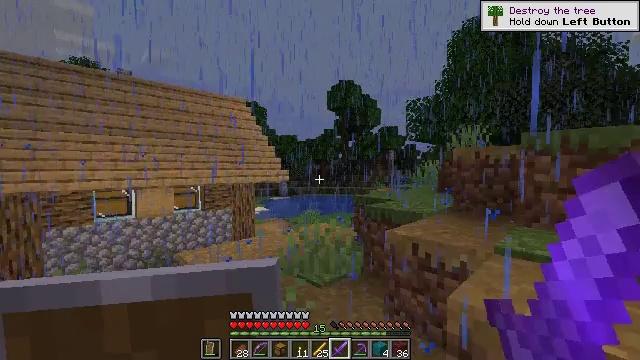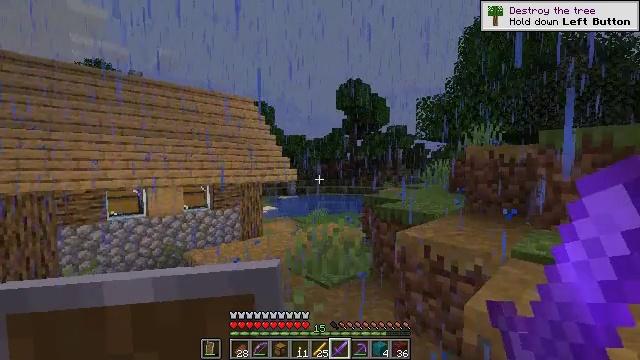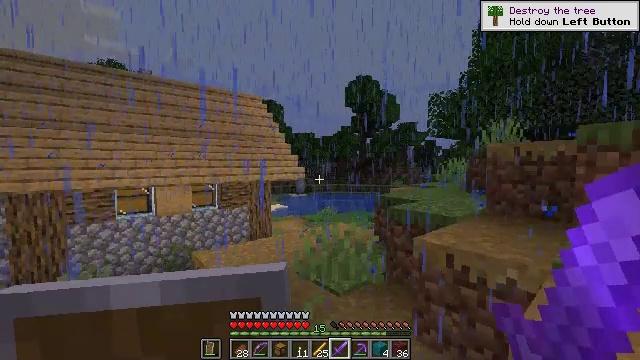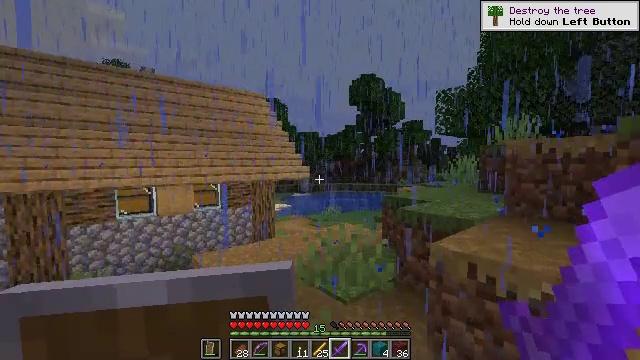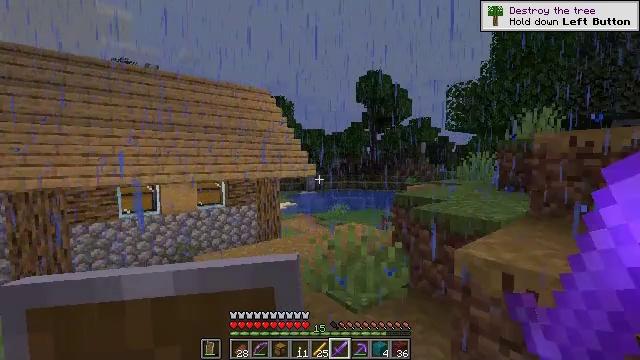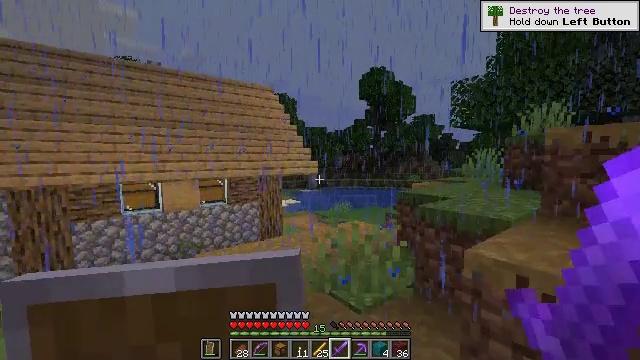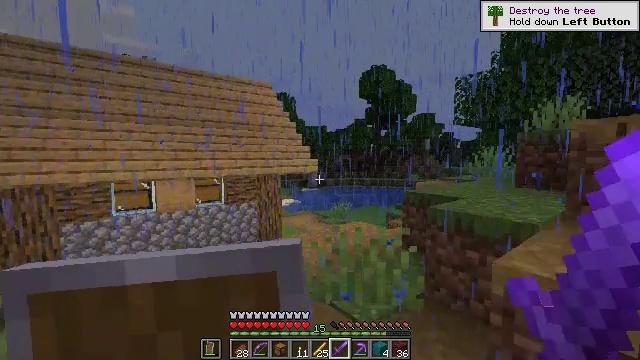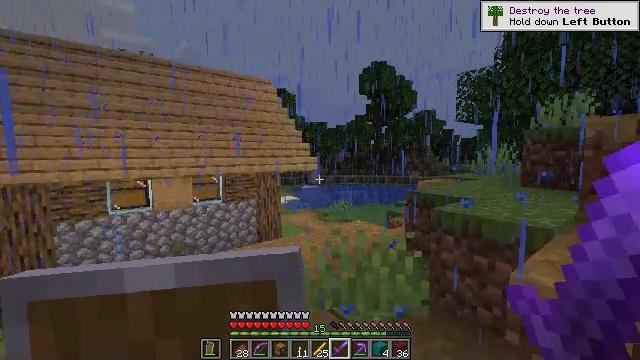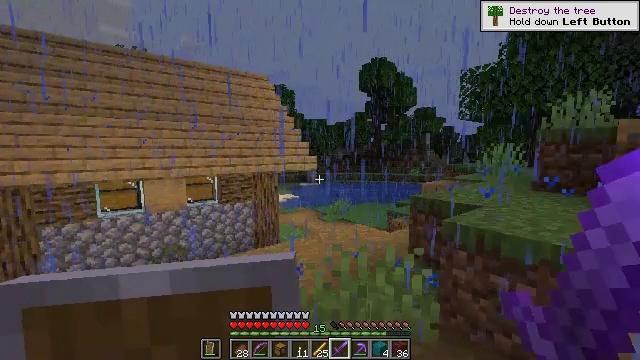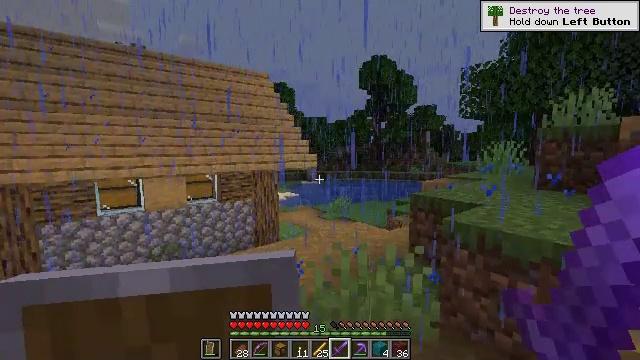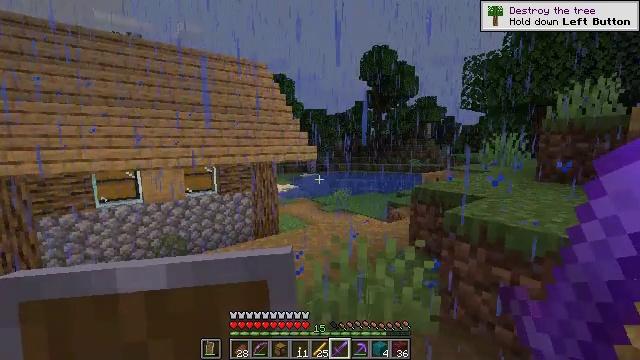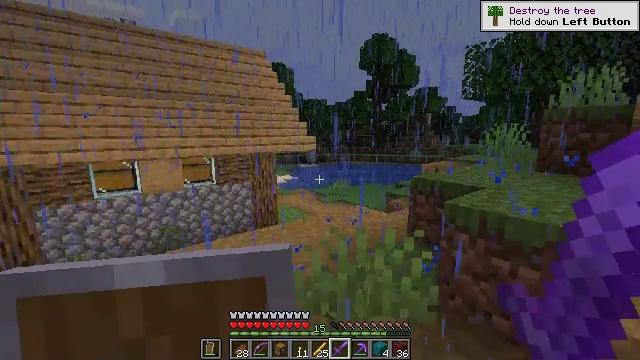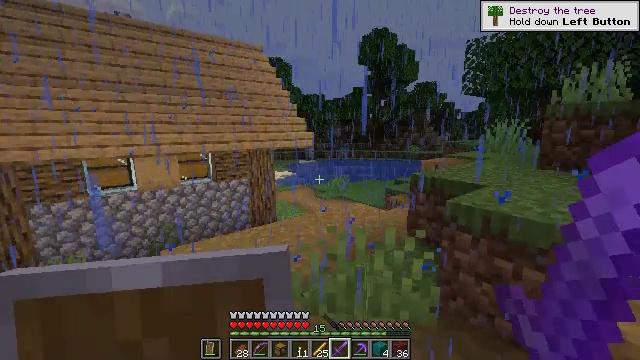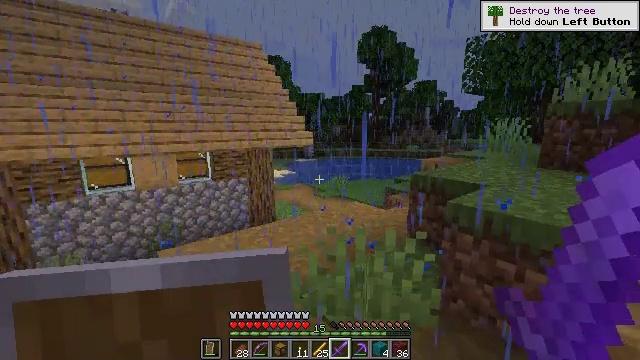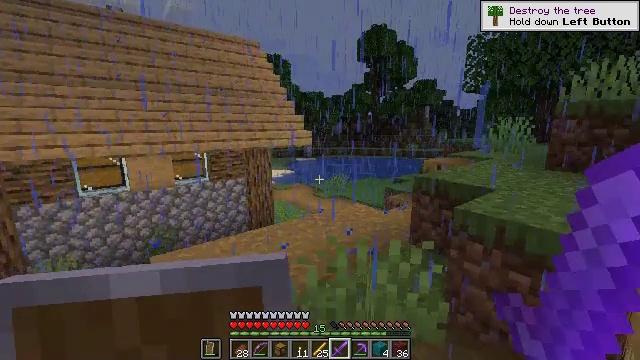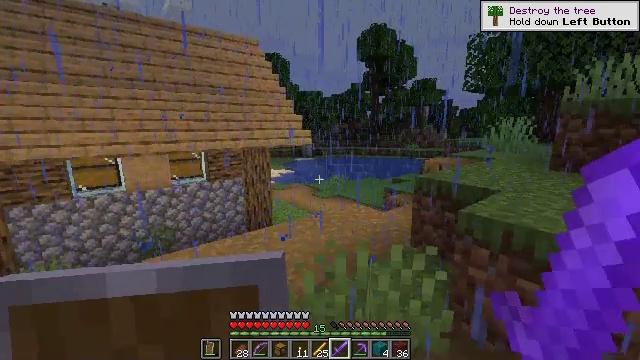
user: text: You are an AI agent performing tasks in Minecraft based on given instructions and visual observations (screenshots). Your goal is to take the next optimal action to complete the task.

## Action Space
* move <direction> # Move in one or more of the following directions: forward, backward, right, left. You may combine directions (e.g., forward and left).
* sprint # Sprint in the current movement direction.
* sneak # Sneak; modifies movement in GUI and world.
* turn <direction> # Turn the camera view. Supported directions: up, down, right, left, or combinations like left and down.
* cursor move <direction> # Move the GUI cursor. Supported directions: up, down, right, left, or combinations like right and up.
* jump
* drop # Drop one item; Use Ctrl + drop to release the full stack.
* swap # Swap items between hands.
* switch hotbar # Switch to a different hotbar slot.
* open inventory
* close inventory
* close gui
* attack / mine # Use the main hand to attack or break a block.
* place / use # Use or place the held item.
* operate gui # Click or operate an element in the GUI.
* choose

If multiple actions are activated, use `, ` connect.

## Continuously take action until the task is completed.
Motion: motion action
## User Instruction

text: Process blaze rods into blaze powder in the crafting area.
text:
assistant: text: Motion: move forward, turn left
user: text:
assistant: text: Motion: move forward, turn left
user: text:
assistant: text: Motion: move forward
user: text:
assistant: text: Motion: move forward, turn left
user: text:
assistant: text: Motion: move forward
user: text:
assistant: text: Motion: move forward
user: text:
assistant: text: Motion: move forward
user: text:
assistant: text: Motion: no_op
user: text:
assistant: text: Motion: no_op
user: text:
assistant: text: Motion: turn down
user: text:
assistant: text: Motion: turn down
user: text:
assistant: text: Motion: move forward
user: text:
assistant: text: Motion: move forward
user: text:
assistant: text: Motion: no_op
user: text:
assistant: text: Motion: move forward
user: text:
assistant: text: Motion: move forward
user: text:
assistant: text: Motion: move forward
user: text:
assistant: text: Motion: move forward
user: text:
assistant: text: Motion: move forward
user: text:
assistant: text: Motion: move forward
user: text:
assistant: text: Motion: move forward
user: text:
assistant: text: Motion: move forward
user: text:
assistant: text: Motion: move forward
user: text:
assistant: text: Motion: move forward
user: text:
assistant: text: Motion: move forward, turn down
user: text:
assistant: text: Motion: move forward and move right
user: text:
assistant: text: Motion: move forward and move right, turn left
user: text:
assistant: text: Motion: move forward and move right, turn down
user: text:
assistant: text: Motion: move forward, turn down
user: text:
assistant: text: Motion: move forward, turn down